Question: I'm trying to store a full HTML page in a MySQL DB.
This is my DB schema:

I think this SQL query must do this job:
'''
SELECT PC.id, T.name AS tag, HT.name AS attr,
HTV.content AS attr_val, PC.content, C.Count
FROM page_content AS PC
INNER JOIN page AS P ON PC.page = P.id
INNER JOIN html_tags AS T ON PC.tag = T.id
INNER JOIN html_tag_attr_val AS HTV ON PC.attr = HTV.id
INNER JOIN html_tag_attr AS HT ON HTV.attr = HT.id
LEFT JOIN (SELECT tag_parrent, COUNT(*) AS Count
FROM page_content
GROUP BY tag_parrent) C ON P.id = C.tag_parrent
WHERE P.name = 'index' AND PC.tag_parrent = 0
'''
But something went wrong when 'attr' column is empty
ex. I have inserted 'span' tag without attributes.
This query gives me nothing.
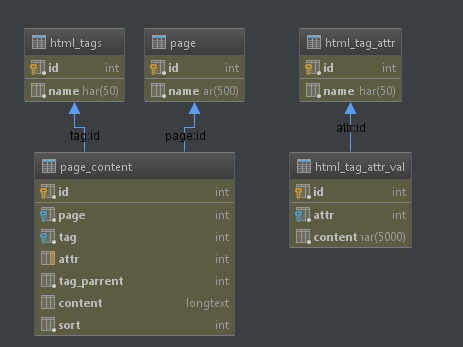
Answer: My assumption is that you've gone to this extreme break-apart/storage of the HTML because you want to use database tools to analyze tag usage in some way?
I'm with Marc B, a database is just not the best way to go about this kind of thing...
If you feel you must, then you'll probably want to use some kind of prior to storing it to make sure that the html is well formed and valid, before storing it into a set of relational tables like this. That will significantly reduce corner case errors.
But like Marc B is saying, since html is ultimately just text, it really is best to store it in your dB as a single text record, then use a program that does the parsing when you want to do the analysis.